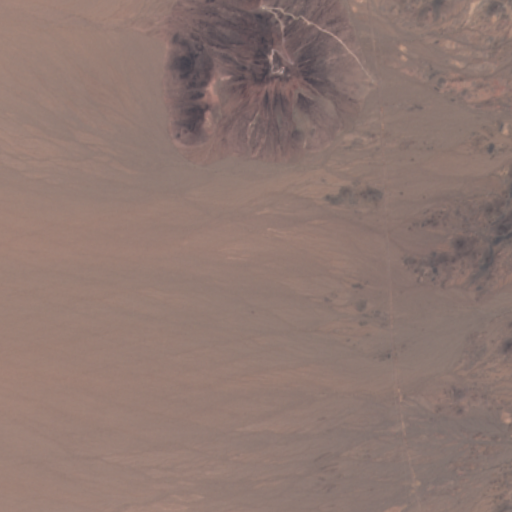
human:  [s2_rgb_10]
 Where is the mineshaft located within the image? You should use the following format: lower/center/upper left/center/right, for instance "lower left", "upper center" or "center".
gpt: The mineshaft is located in the lower right of the image.
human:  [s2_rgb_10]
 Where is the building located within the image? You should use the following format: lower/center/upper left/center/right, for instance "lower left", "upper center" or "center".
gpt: The building is located in the upper center of the image.
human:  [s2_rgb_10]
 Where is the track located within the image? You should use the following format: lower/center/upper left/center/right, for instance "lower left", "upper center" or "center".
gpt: There is no track in the image.